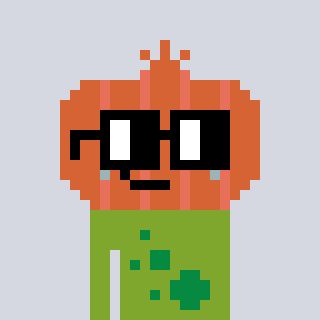
a pixel art character with square black glasses, a onion-shaped head and a slimegreen-colored body on a cool background